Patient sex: M
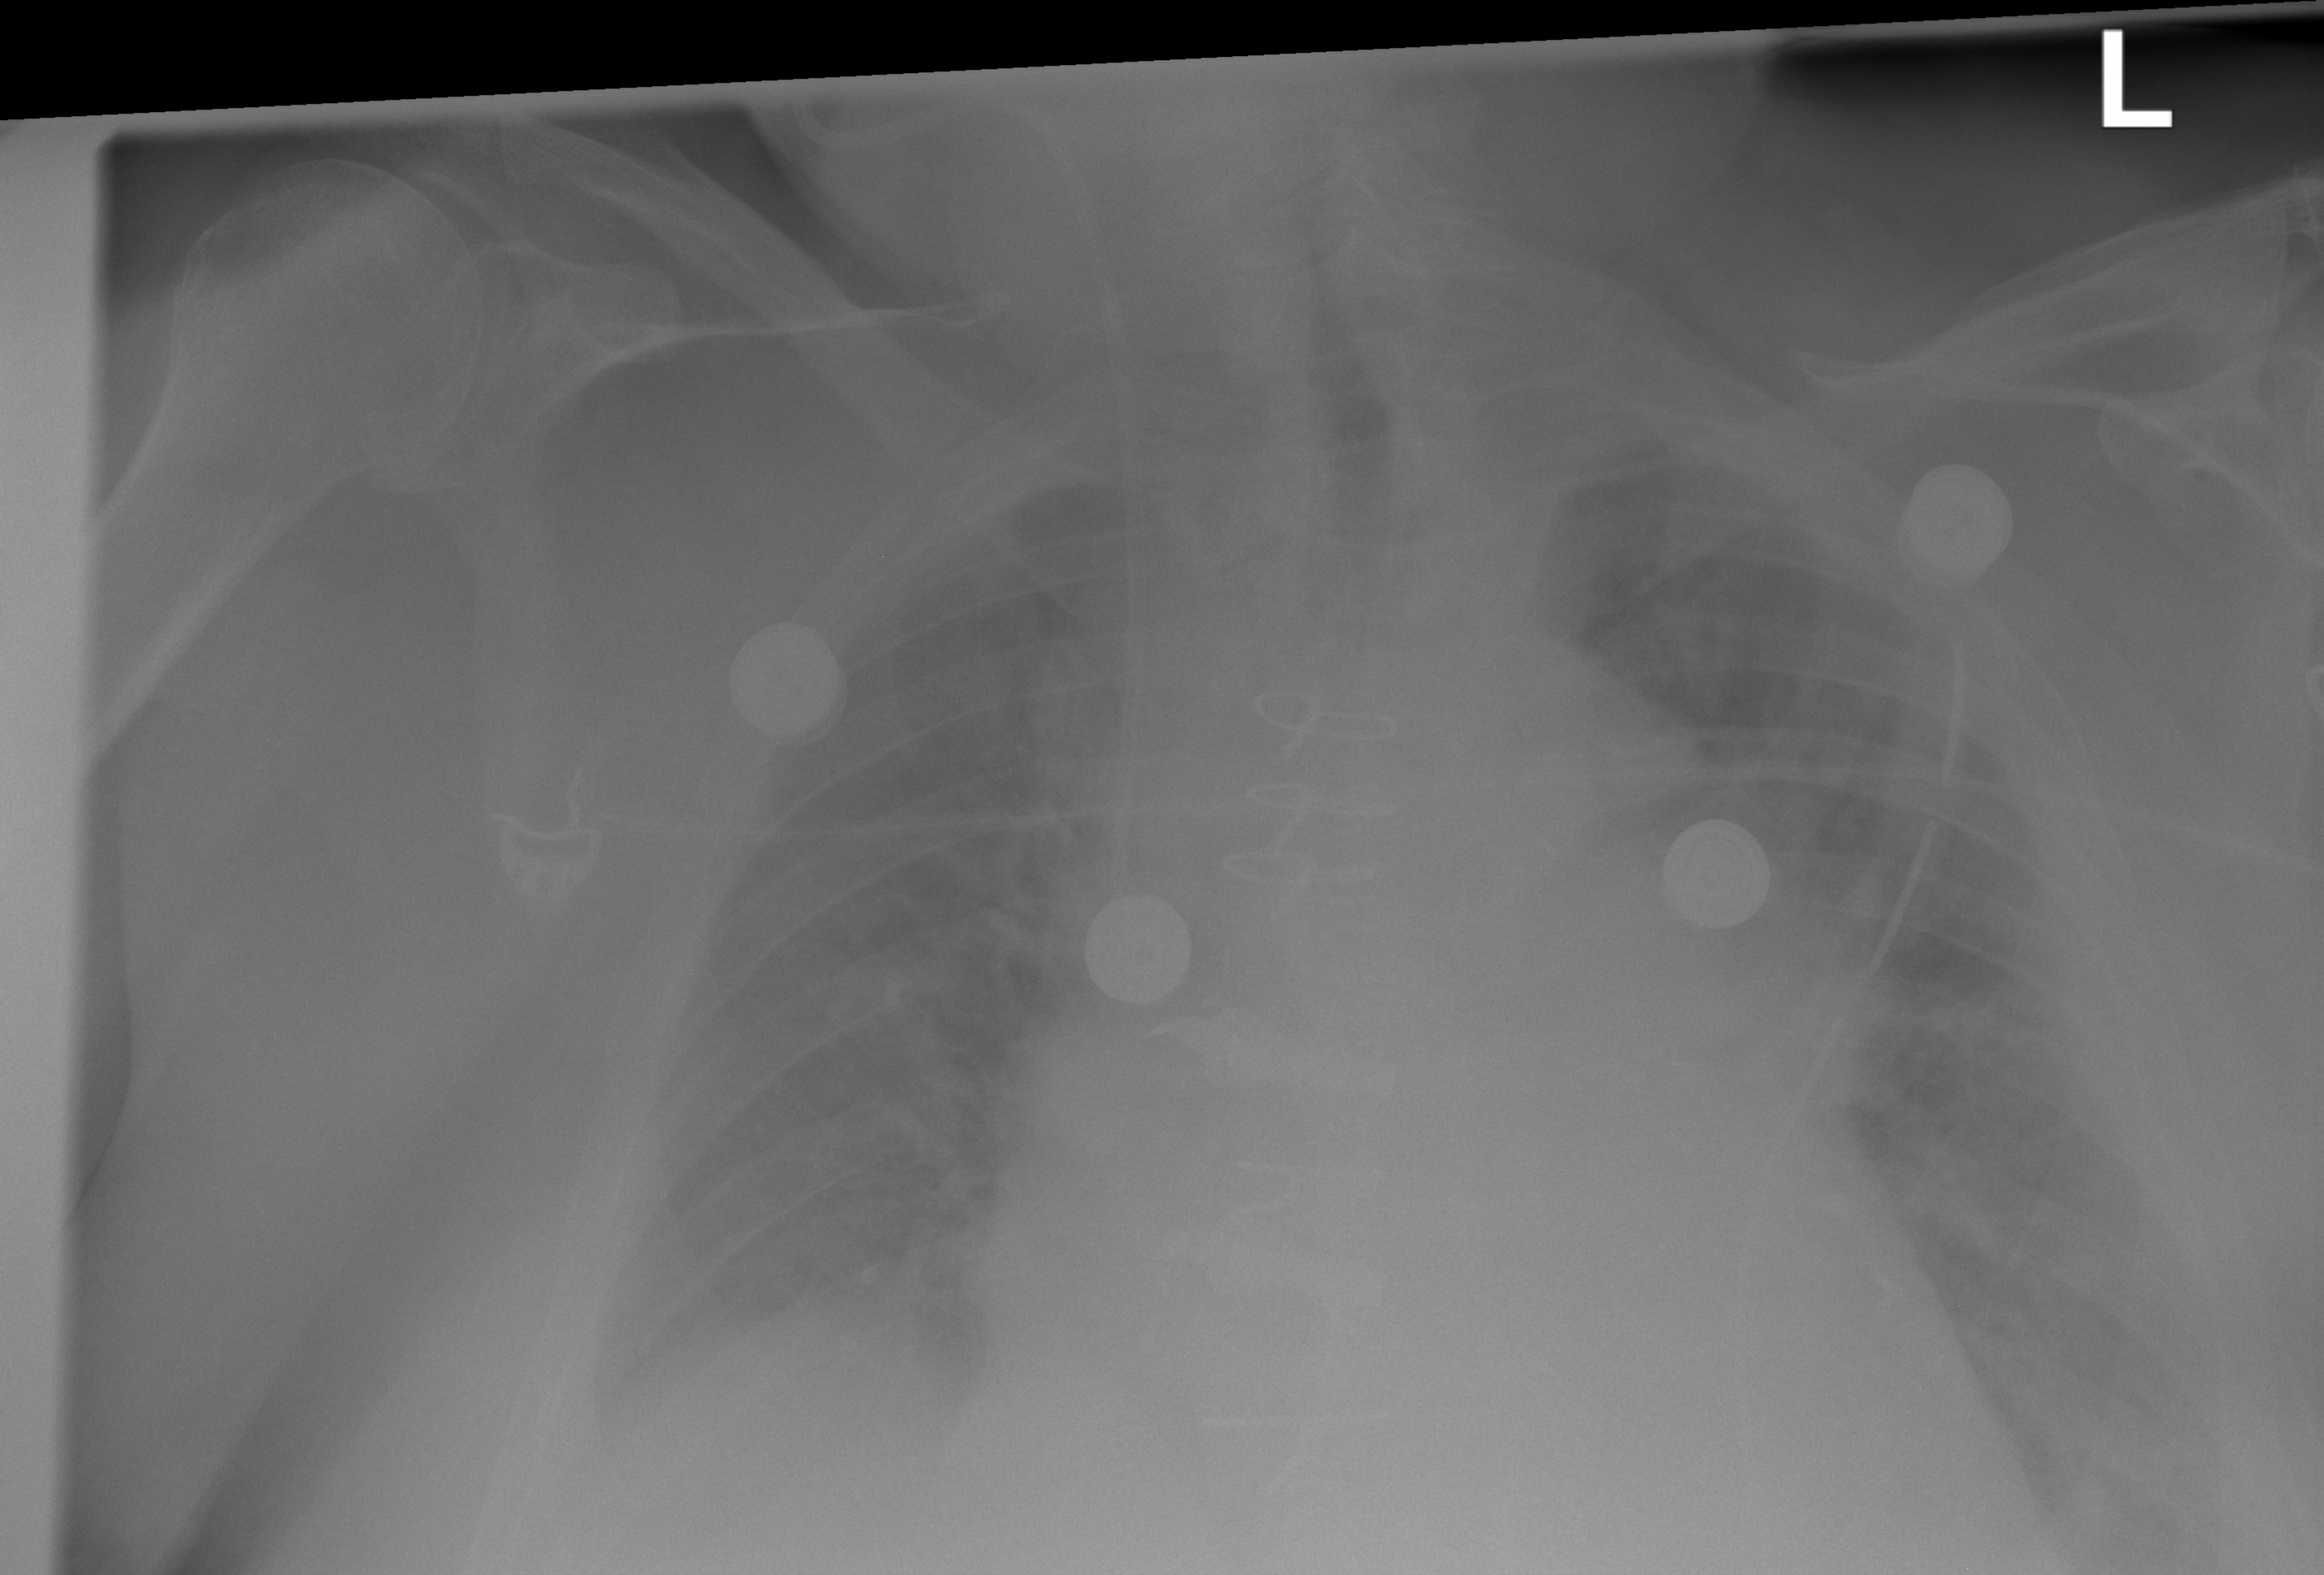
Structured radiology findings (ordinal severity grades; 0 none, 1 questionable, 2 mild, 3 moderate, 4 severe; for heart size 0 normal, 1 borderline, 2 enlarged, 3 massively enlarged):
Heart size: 2
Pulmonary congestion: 2
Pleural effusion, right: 2
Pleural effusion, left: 2
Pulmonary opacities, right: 2
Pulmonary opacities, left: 2
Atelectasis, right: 2
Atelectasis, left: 2